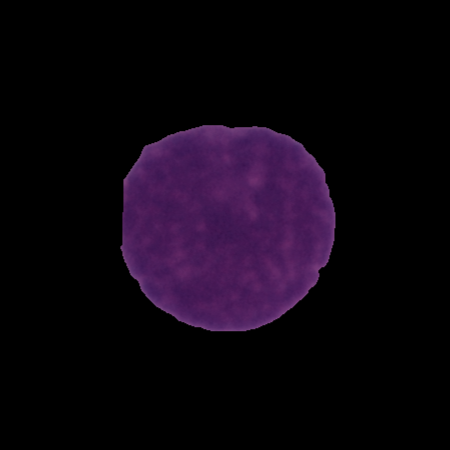
Label: cancer